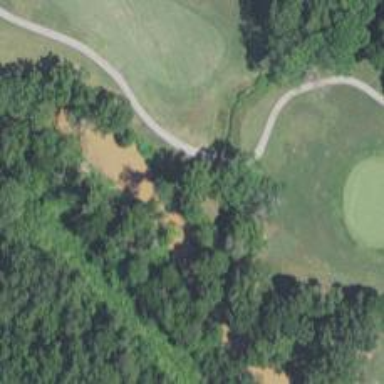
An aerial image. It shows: Path on bridge over golf course.